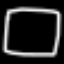
Label: square